RGB frame:
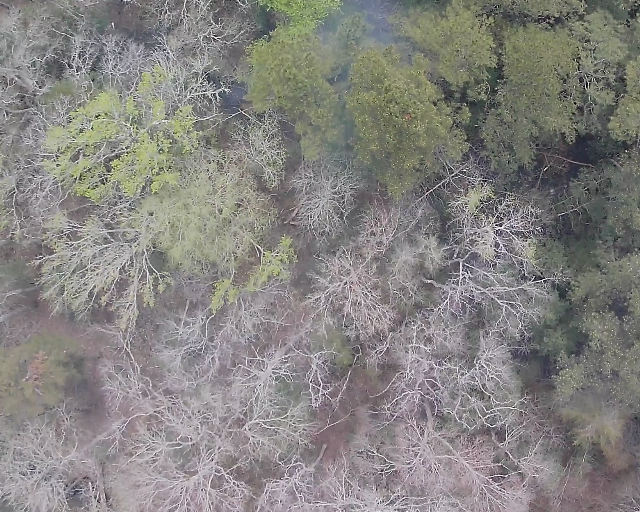
Thermal frame:
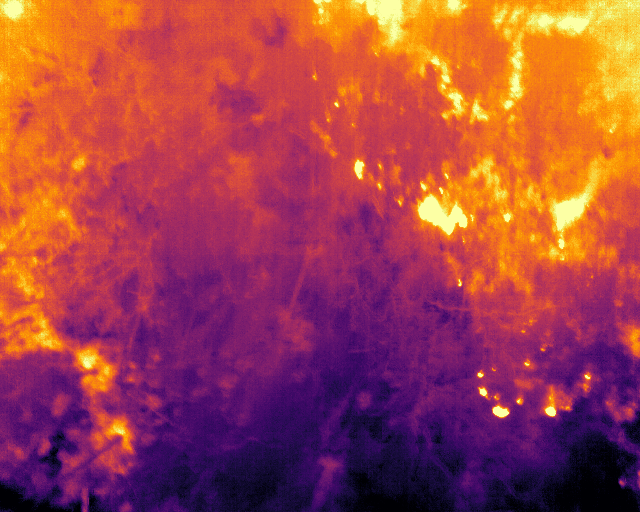
Captured: 2026-02-26 03:10:15
Pixels at or above 80 °C: 104 (fraction of frame: 0.0003174)